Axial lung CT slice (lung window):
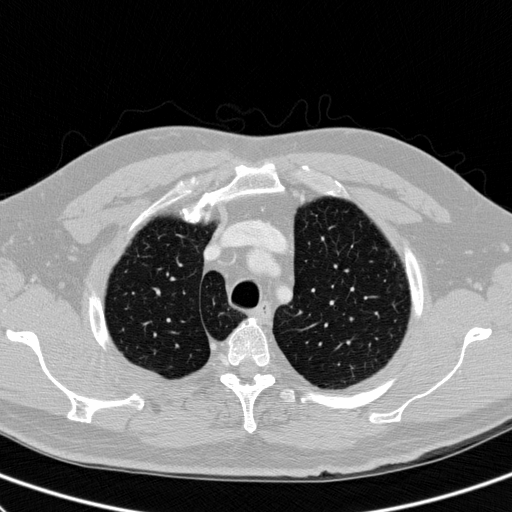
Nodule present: no